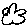
Label: cloud